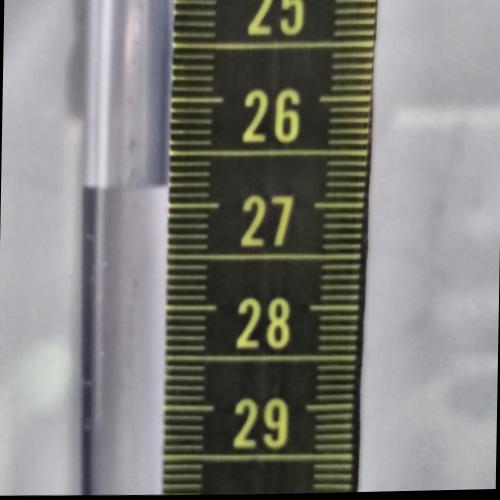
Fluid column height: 26.8 cm